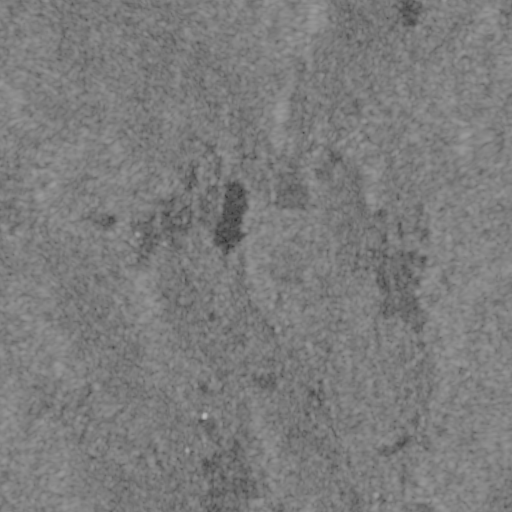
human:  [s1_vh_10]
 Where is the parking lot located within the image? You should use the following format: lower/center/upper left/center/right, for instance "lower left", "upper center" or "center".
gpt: The parking lot is located in the center of the image.
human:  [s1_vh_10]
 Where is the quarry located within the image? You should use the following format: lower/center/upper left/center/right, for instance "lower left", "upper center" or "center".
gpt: There is no quarry in the image.

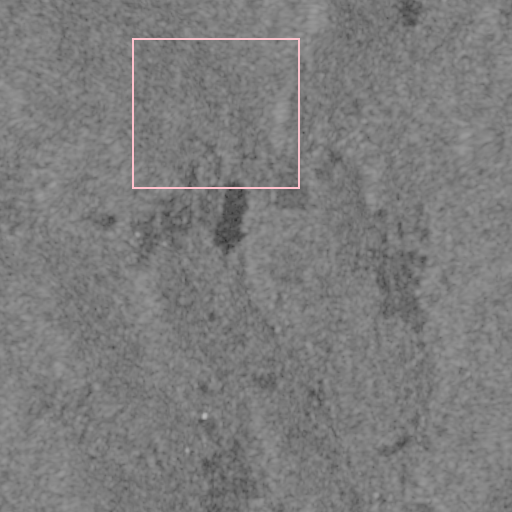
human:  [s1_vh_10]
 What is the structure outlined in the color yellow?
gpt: There is no yellow outline.
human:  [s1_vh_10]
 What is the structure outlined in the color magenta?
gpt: There is no structure outlined in magenta.